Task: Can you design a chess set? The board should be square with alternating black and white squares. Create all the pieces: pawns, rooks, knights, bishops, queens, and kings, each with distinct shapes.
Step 18:
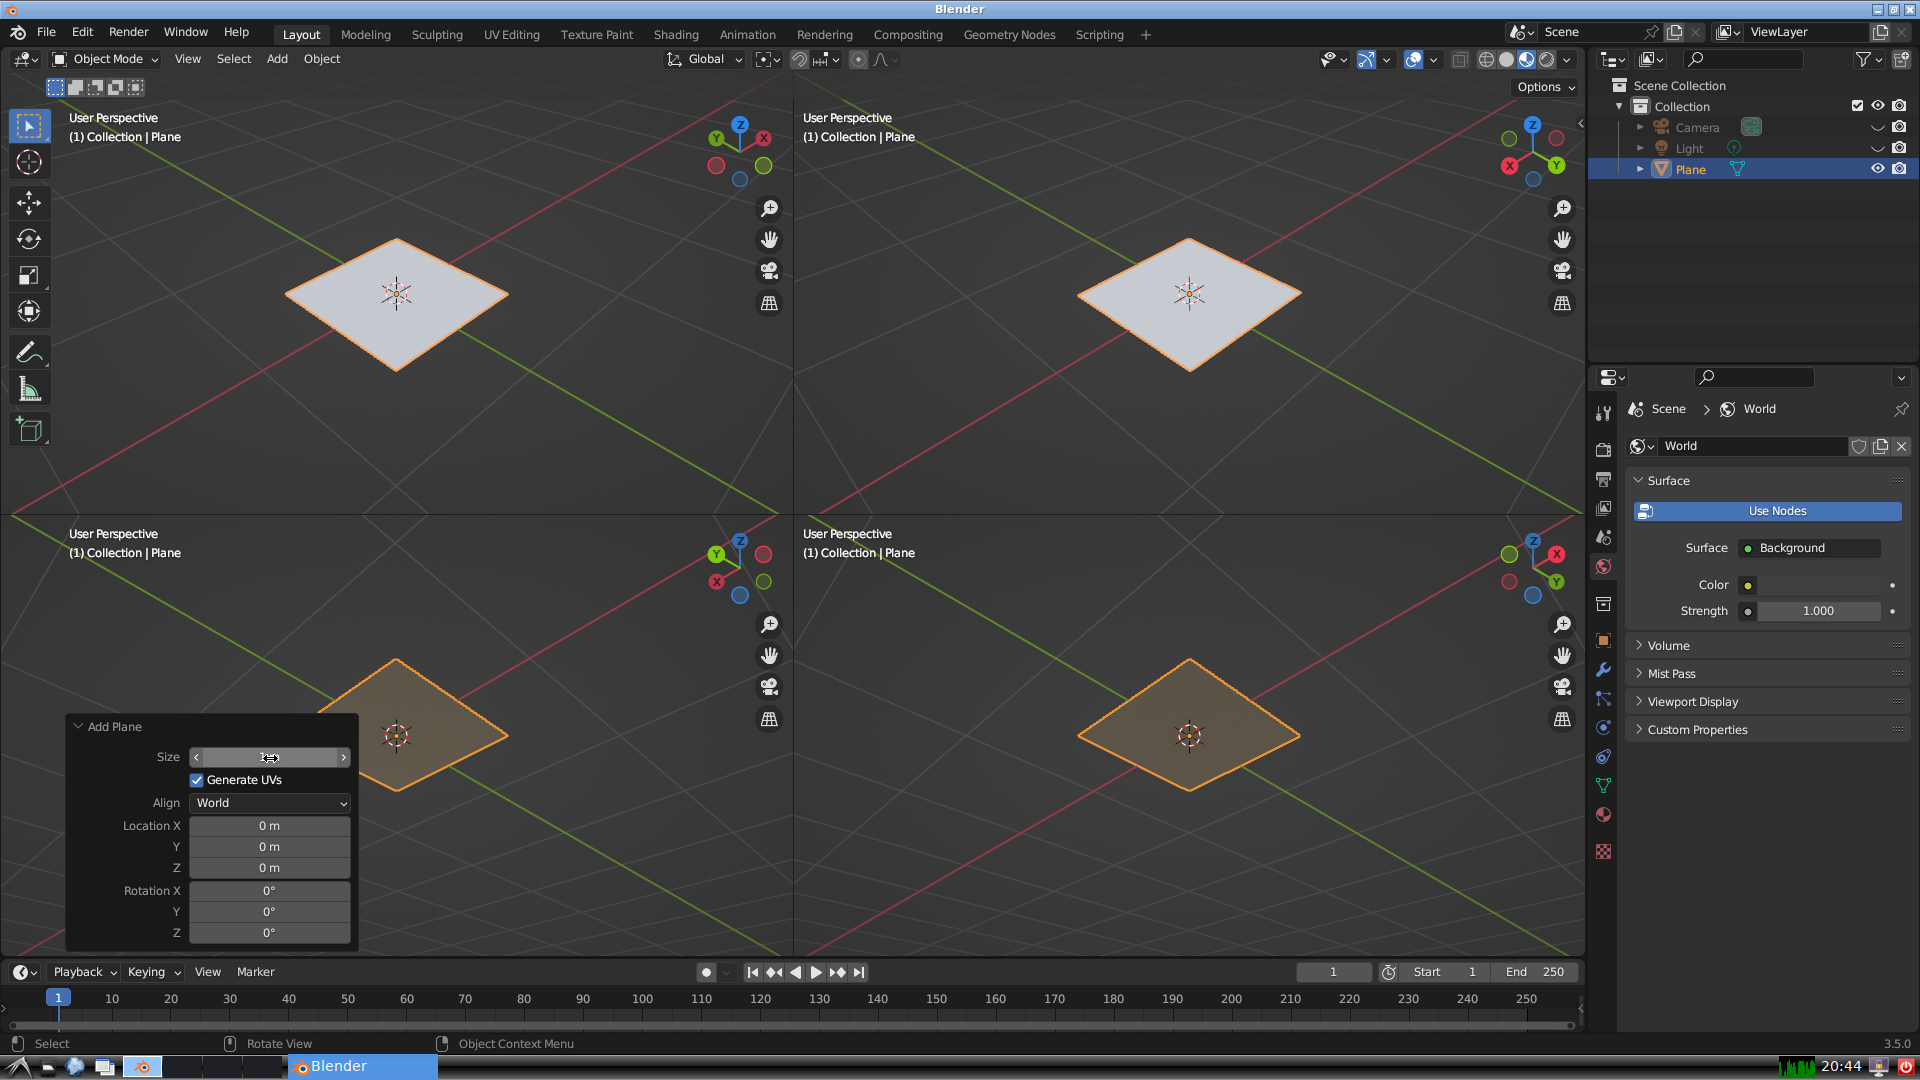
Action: {"mouse_move": [960, 540]}